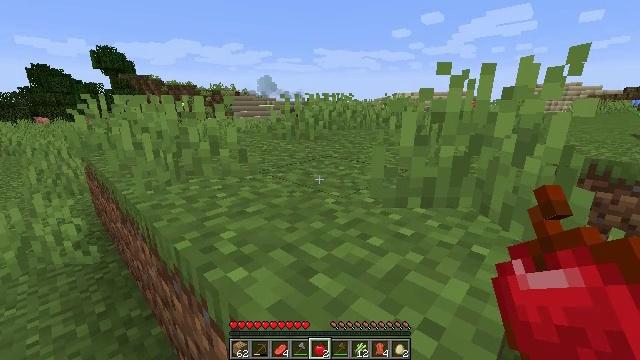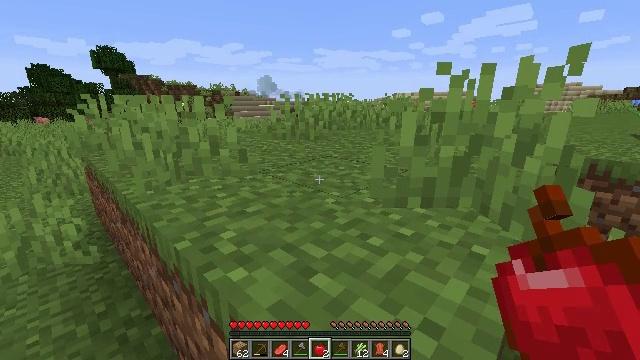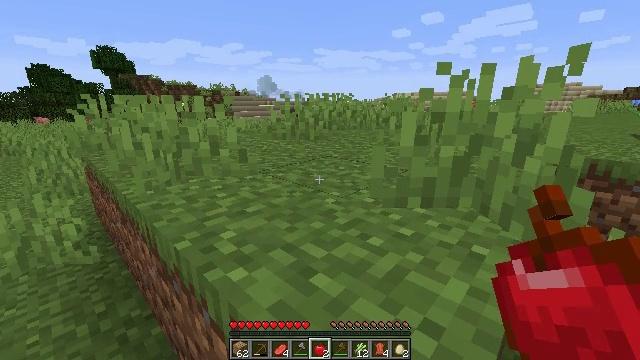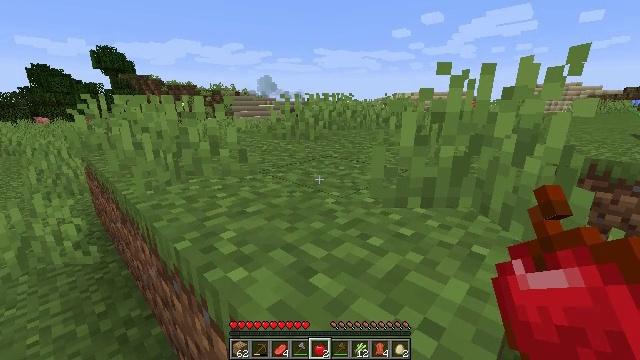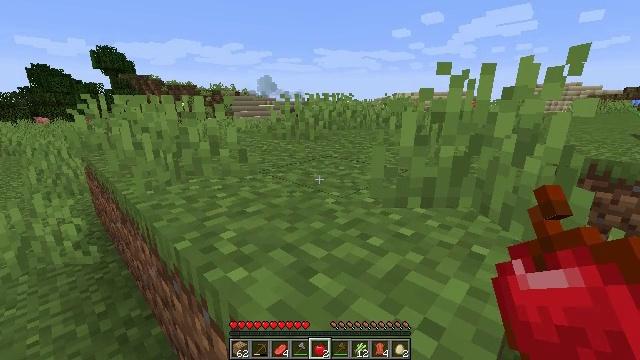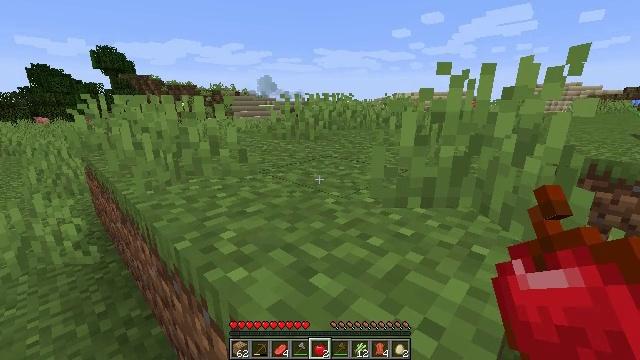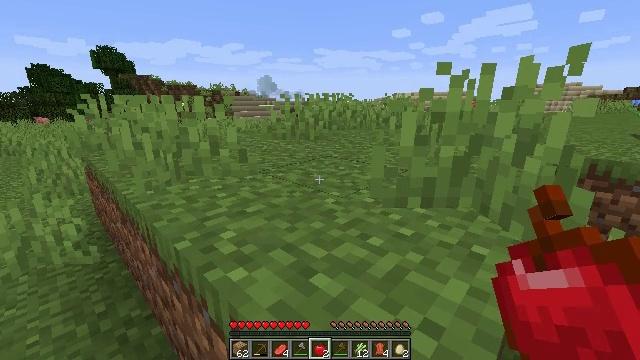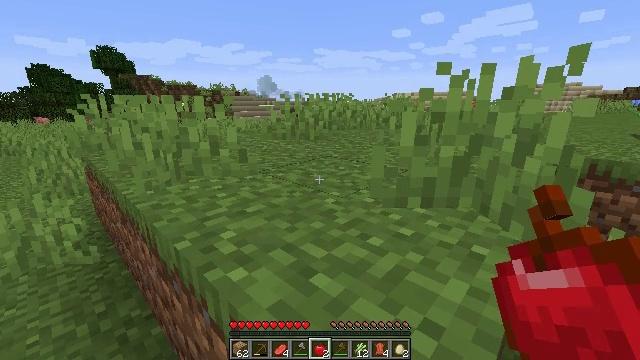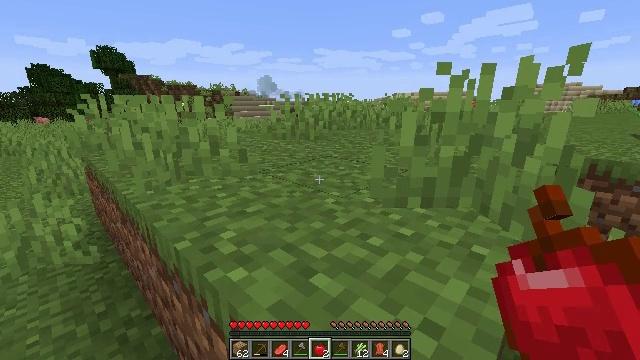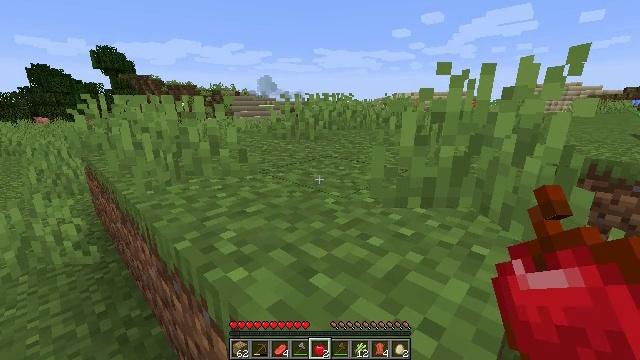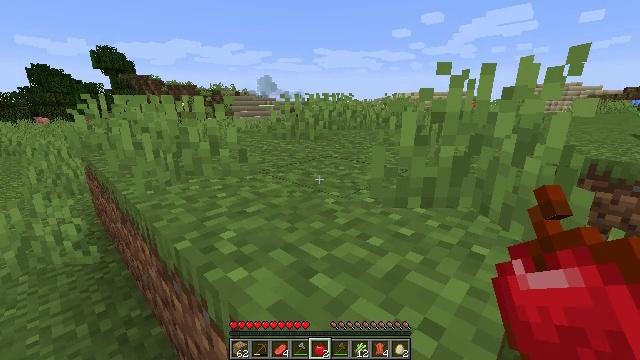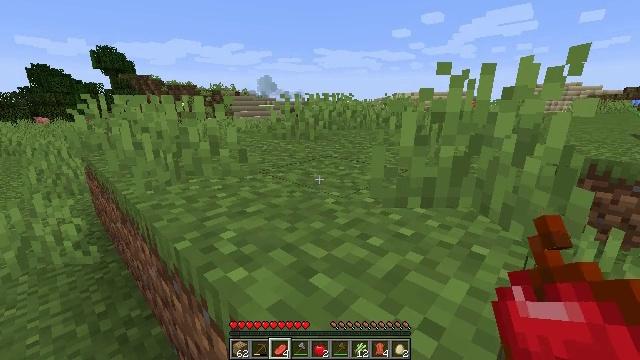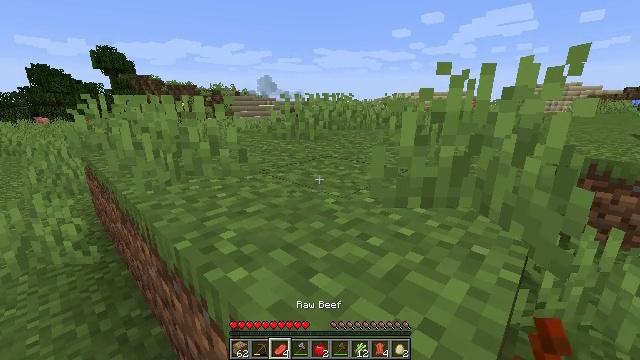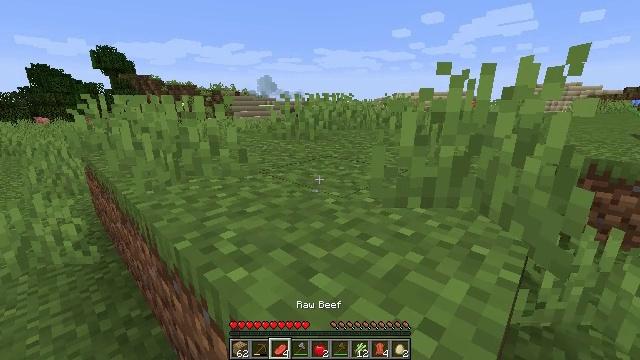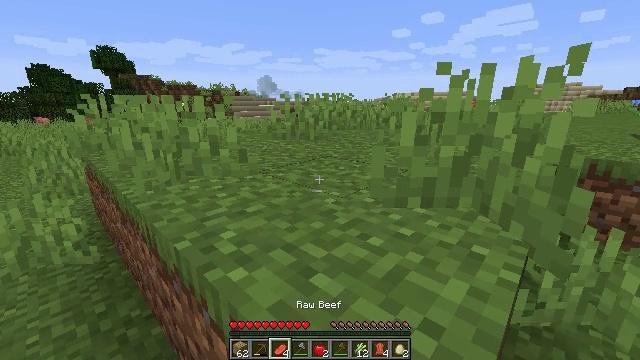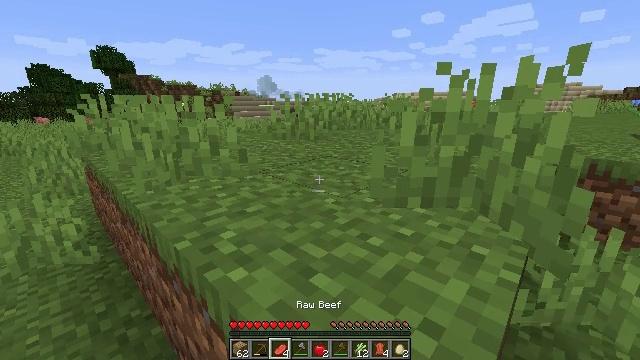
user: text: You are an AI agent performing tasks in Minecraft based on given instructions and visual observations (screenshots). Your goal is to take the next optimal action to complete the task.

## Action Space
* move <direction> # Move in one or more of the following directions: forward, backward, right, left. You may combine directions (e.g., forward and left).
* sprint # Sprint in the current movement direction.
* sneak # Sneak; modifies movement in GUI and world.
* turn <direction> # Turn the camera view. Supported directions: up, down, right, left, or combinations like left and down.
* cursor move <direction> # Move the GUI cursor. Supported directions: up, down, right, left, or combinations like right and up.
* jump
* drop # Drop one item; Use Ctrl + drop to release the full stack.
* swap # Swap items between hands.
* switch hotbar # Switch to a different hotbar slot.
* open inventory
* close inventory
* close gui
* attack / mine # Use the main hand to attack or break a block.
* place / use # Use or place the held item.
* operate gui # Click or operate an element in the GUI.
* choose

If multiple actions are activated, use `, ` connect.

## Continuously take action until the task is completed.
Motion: motion action
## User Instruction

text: Harvest sugar cane from the plant.
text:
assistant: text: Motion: no_op
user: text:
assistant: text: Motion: no_op
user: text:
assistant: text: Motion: no_op
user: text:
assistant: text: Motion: no_op
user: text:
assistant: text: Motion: no_op
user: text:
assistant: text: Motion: no_op
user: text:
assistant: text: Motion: no_op
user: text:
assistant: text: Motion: no_op
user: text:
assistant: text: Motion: no_op
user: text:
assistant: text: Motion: no_op
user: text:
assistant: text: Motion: switch to hotbar 3
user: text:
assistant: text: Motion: switch to hotbar 3
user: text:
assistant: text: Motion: switch to hotbar 3
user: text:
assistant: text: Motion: switch to hotbar 3
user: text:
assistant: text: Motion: no_op
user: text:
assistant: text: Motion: no_op
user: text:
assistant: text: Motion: no_op
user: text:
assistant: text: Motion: no_op
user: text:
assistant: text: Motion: no_op
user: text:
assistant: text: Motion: no_op
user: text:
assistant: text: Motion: no_op
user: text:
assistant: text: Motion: no_op
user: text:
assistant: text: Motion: no_op
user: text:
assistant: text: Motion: no_op
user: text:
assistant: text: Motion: no_op
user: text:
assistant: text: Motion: no_op
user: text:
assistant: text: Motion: no_op
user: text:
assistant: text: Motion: no_op
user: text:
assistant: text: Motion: no_op
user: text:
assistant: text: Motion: no_op